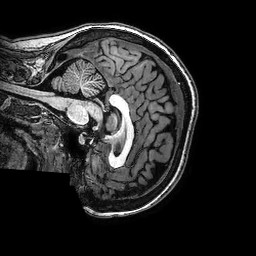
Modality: T1w
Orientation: sagittal
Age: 25
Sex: male
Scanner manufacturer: philips
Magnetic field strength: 3 T
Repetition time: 0.008179 s
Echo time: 0.00374 s